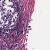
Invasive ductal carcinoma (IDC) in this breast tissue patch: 1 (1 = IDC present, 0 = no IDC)